Question: I'm trying to add watson chatbot to my website and the required script tag is the following:
'''
<script>
window.watsonAssistantChatOptions = {
integrationID: "", // The ID of this integration.
region: "eu-gb", // The region your integration is hosted in.
serviceInstanceID: "", // The ID of your service instance.
onLoad: function(instance) { instance.render(); }
};
setTimeout(function(){
const t=document.createElement('script');
t.src="https://web-chat.global.assistant.watson.appdomain.cloud/loadWatsonAssistantChat.js";
document.head.appendChild(t);
});
</script>
'''

Here is my code:
'''
import React from "react"
import PropTypes from "prop-types"
import Helmet from "react-helmet"
function Watson() {
return (
<Helmet>
<script>
window.watsonAssistantChatOptions = {
integrationID: "e9106019-f76a-46ea-bd38-1f9a364d8d6e", // The ID of this integration.
region: "eu-gb", // The region your integration is hosted in.
serviceInstanceID: "c688c7e0-4a4f-45ab-9131-6ae96ec602a3", // The ID of your service instance.
onLoad: function(instance) { instance.render(); }
};
setTimeout(function(){
const t=document.createElement('script');
t.src="https://web-chat.global.assistant.watson.appdomain.cloud/loadWatsonAssistantChat.js";
document.head.appendChild(t);
});
</script>
</Helmet>
)
}
export default Watson
'''
I'm getting compile errors. I've even tried wrapping the code inside script with {} but still no luck:
'''
<Helmet>
<script>
{
window.watsonAssistantChatOptions = {
integrationID: "e9106019-f76a-46ea-bd38-1f9a364d8d6e", // The ID of this integration.
region: "eu-gb", // The region your integration is hosted in.
serviceInstanceID: "c688c7e0-4a4f-45ab-9131-6ae96ec602a3", // The ID of your service instance.
onLoad: function(instance) { instance.render(); }
};
setTimeout(function(){
const t=document.createElement('script');
t.src="https://web-chat.global.assistant.watson.appdomain.cloud/loadWatsonAssistantChat.js";
document.head.appendChild(t);
});
}
</script>
</Helmet>
'''
Any thoughts on what i'm missing ?
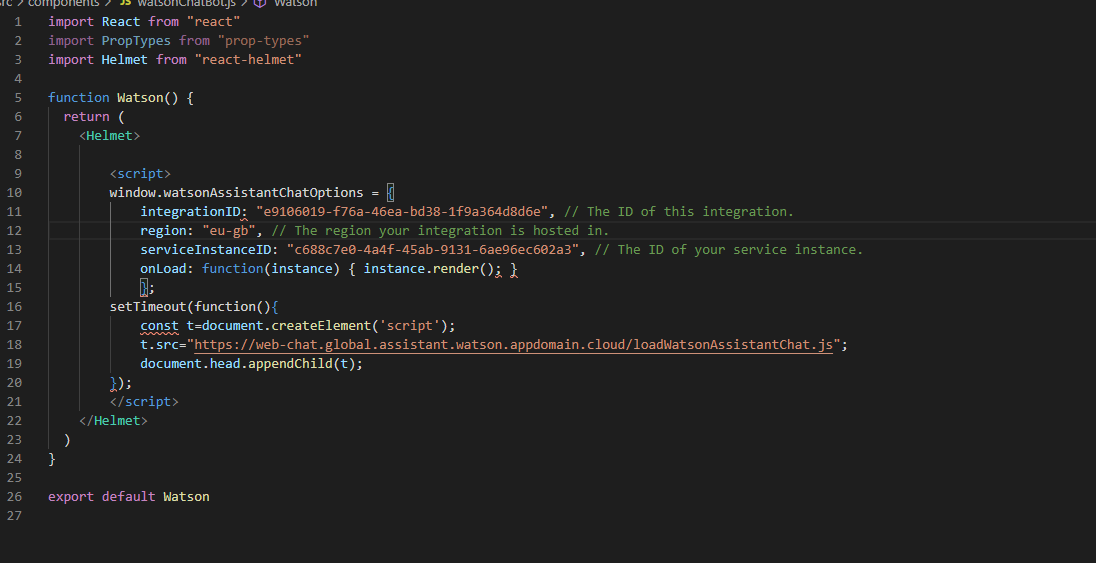
Answer: You need to use backticks (''') inside your component when it is wrapped by curly braces ('{}'):
'''
<Helmet>
<script type='text/javascript'>
{' window.watsonAssistantChatOptions = {
integrationID: "e9106019-f76a-46ea-bd38-1f9a364d8d6e", // The ID of this integration.
region: "eu-gb", // The region your integration is hosted in.
serviceInstanceID: "c688c7e0-4a4f-45ab-9131-6ae96ec602a3", // The ID of your service instance.
onLoad: function(instance) { instance.render(); }
};
setTimeout(function(){
const t=document.createElement('script');
t.src="https://web-chat.global.assistant.watson.appdomain.cloud/loadWatsonAssistantChat.js";
document.head.appendChild(t);
});
'}
</script>
</Helmet>
'''
With the snippet above your code will be pasted as a raw string but, being inside a '<script>' tag, it will be interpreted and pasted in your '<head>' as a common script.
Using a 'gatsby build' with my snippet:
<URL>